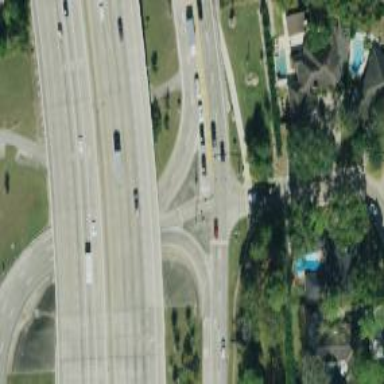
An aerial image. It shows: Frontage road connected to secondary link.